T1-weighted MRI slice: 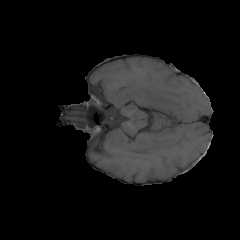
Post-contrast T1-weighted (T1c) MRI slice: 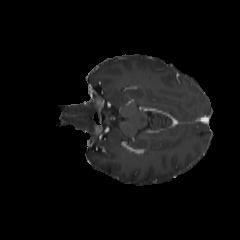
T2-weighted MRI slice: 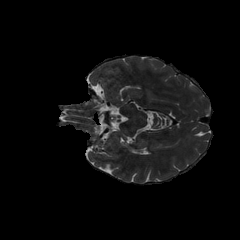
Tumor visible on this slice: no